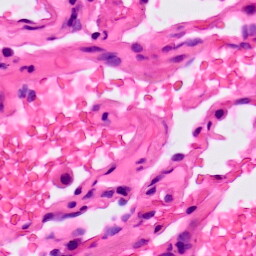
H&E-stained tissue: Lung